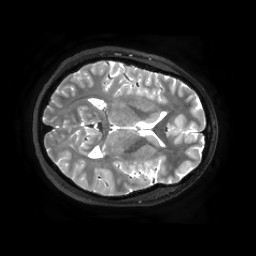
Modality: T2w
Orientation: axial
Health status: healthy
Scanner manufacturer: philips
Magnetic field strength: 3 T
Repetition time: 2.5 s
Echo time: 0.25 s